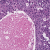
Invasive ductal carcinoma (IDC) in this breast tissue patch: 0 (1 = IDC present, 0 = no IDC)